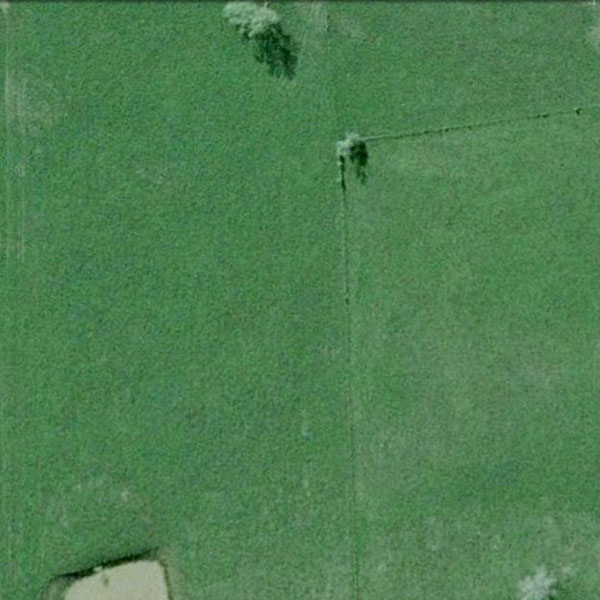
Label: Meadow